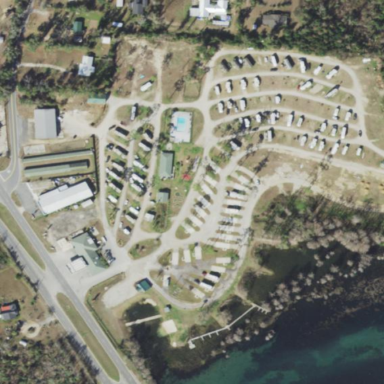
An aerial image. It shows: Campsite designated for tourism.